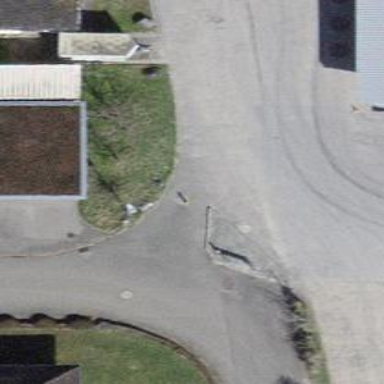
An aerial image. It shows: Bollard barrier.